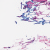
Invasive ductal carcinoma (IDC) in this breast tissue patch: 0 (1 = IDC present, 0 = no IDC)